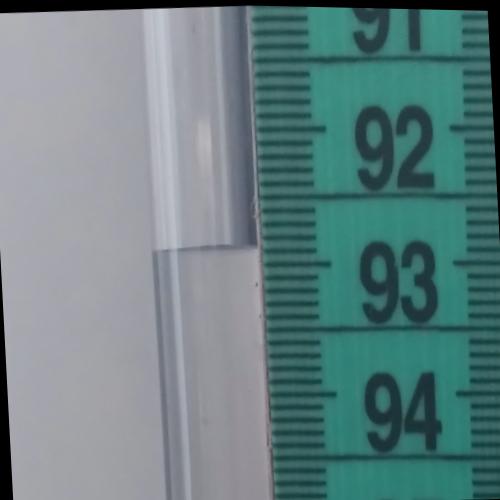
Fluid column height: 92.9 cm